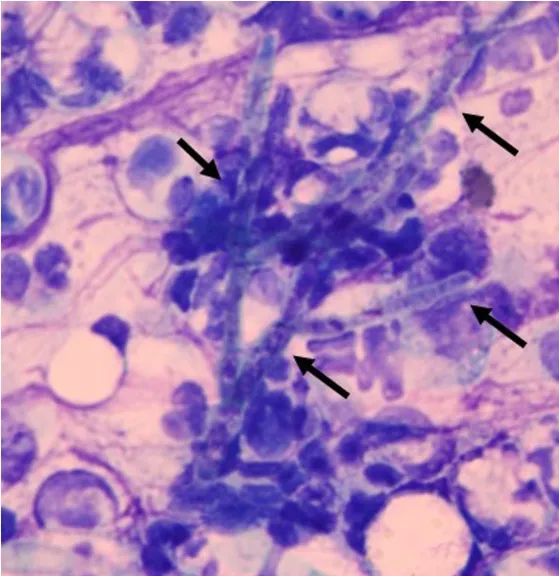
Smear of the pus excreted from a subcutaneous abscess. Hyphae (allows) were observed with neutrophil and macrophage infiltration. Diff-Quik staining. x1,000.
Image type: pathology (giemsa)